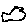
Label: fish